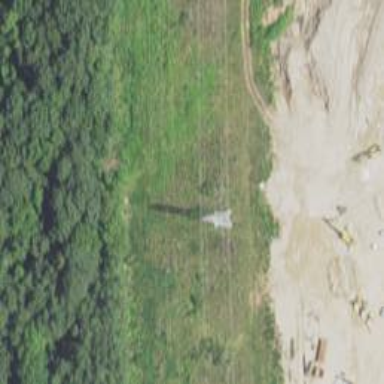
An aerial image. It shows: Power tower.